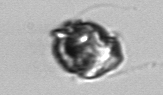
Label: Proterythropsis